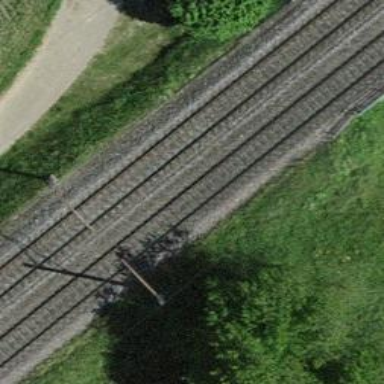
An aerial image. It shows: Bridge with electrified rail tracks and contact line.